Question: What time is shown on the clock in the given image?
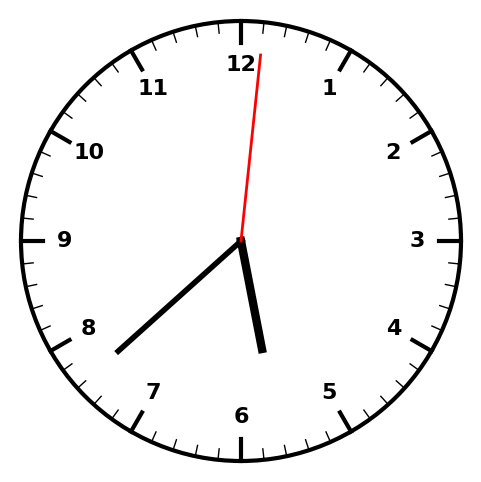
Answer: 05:38:01